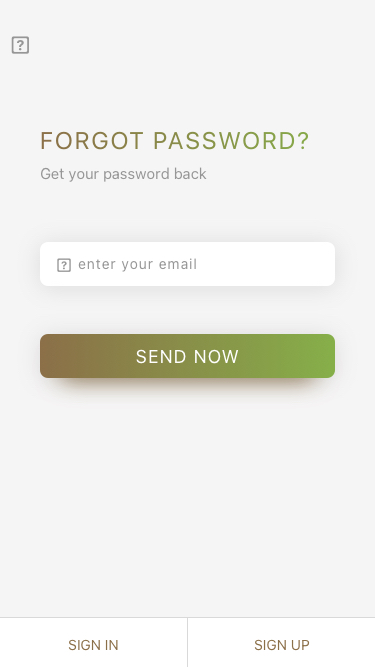
Text in this UI design:
Get your password back
send now

enter your email
Sign IN
Sign Up
Forgot Password?
